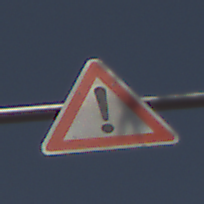
Verkehrszeichen: Gefahrenstelle
Umgebung: Outdoor, Nature
Tageszeit: MorningAfternoon
Wetter: PartlyCloudy
Licht: Natural
Jahreszeit: NotSpecified
Kontrast: HighContrast